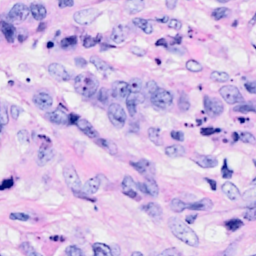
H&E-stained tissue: Breast